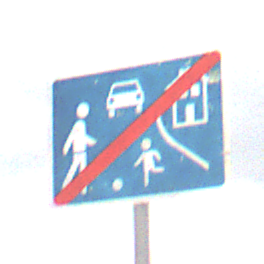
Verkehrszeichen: EndeVerkehrsberuhigterBereich
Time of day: MorningAfternoon
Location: Outdoor (Nature)
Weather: Overcast
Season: NotSpecified
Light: Natural